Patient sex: M
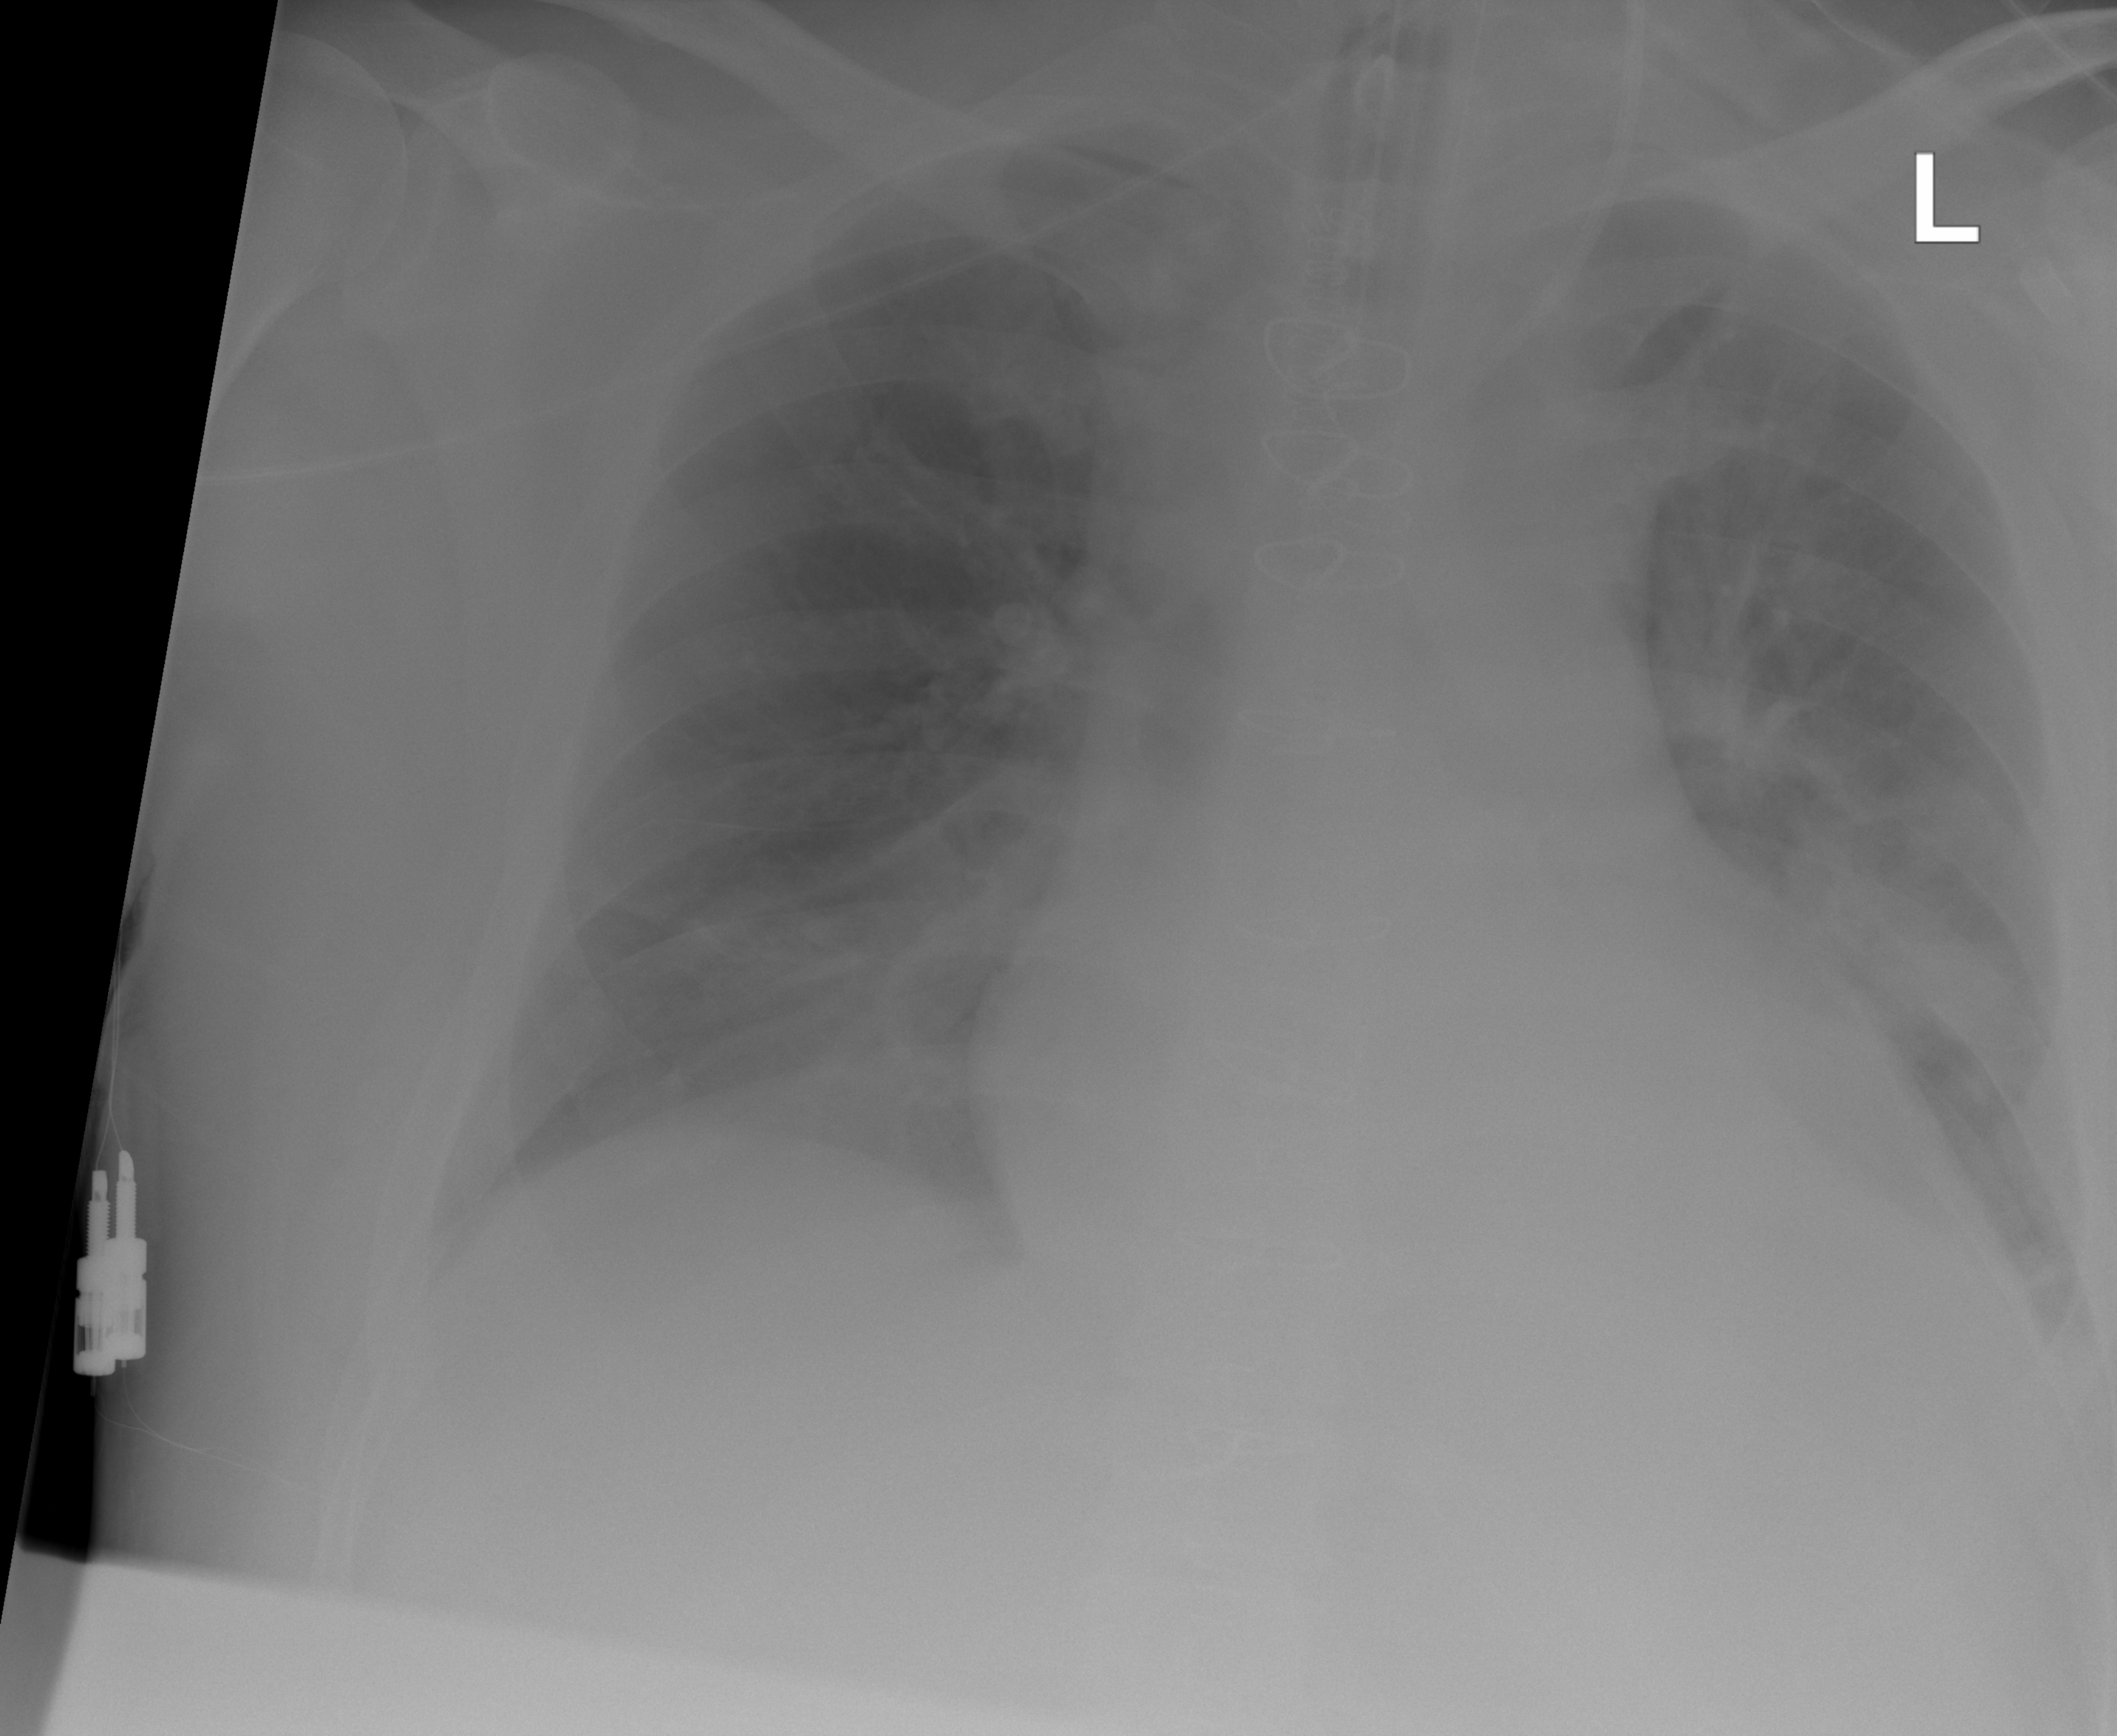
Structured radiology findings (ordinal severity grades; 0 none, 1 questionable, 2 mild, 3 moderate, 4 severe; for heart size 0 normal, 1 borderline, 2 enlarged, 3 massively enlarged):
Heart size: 2
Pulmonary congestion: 2
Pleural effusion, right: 0
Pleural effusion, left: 2
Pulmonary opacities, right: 0
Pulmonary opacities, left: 3
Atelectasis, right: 2
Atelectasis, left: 2